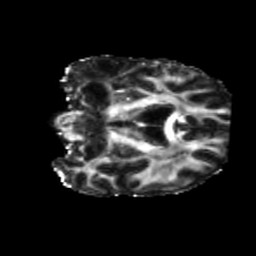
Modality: FA
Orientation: coronal
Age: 58
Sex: female
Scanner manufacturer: siemens
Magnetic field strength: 3 T
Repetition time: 5.25 s
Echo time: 0.08 s